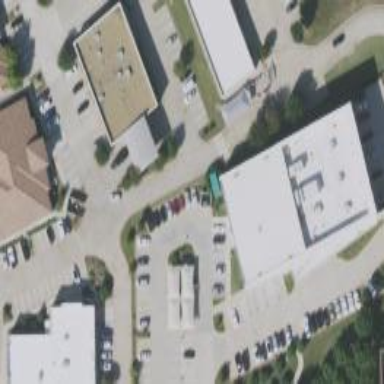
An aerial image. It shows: Commercial building with flat roof.